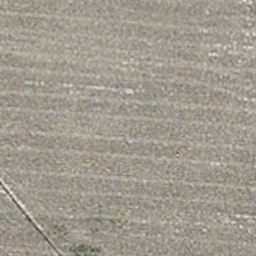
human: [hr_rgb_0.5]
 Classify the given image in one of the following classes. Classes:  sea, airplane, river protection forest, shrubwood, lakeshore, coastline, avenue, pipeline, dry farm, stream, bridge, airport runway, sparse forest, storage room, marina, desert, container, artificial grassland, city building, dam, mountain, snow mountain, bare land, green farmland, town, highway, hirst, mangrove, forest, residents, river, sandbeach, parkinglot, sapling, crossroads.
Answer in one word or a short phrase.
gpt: dry farm